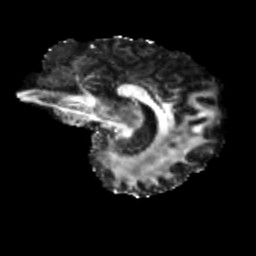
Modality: FA
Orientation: sagittal
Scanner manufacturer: siemens
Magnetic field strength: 3 T
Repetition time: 4 s
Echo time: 0.0594 s